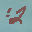
Label: 2